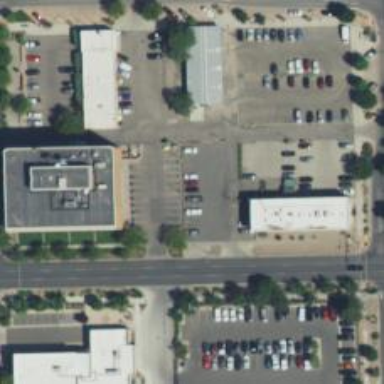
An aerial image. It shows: Parking space.